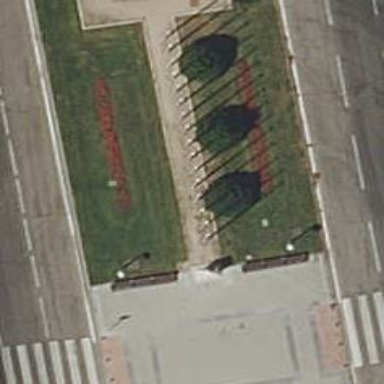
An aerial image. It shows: Flagpole structure.